Question: Is it possible to remove all text occurrences contained in a specified area(red color rectangle area) of a pdf document Using iText?

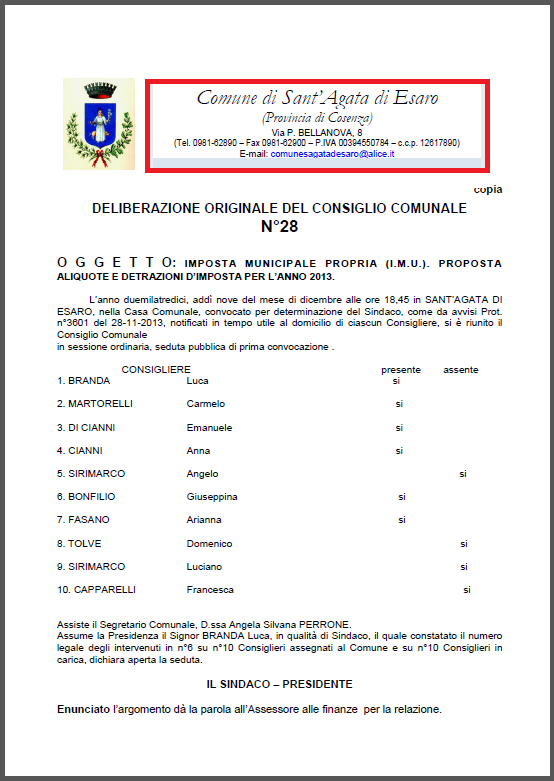
Answer: Please take a look at the <URL> example.
Let's say we have the following page:

Now we want to remove all the text in the rectangle defined by the coordinates: 'llx = 97, lly = 405, urx = 480, ury = 445]' (where 'll' stands for lower-left and 'ur' stands for upper-right).
We can now use the following code:
'''
public void manipulatePdf(String src, String dest) throws IOException, DocumentException {
PdfReader reader = new PdfReader(src);
PdfStamper stamper = new PdfStamper(reader, new FileOutputStream(dest));
List<PdfCleanUpLocation> cleanUpLocations = new ArrayList<PdfCleanUpLocation>();
cleanUpLocations.add(new PdfCleanUpLocation(1, new Rectangle(97f, 405f, 480f, 445f), BaseColor.GRAY));
PdfCleanUpProcessor cleaner = new PdfCleanUpProcessor(cleanUpLocations, stamper);
cleaner.cleanUp();
stamper.close();
reader.close();
}
'''
As you see, we define a list of 'PdfCleanUpLocation' objects. To this list, we add a 'PdfCleanUpLocation' passing the page number, a 'Rectangle' defining the area we want to clean up, and a color that will show the area where content has been removed.
We then pass this list of 'PdfCleanUpLocation's to the 'PdfCleanUpProcessor' along with the 'PdfStamper' instance. We invoke the 'cleanUp()' method and when we close the 'PdfStamper' instance, we get the following result:

You can inspect this file: you will no longer be able to select any text in the gray area. All the text inside that rectangle has been removed.
Note that this code sample will only work if you add the itext-xtra.jar to your CLASSPATH (itext-xtra is shipped with iText core). It will only work with versions equal to or higher than iText 5.5.4.